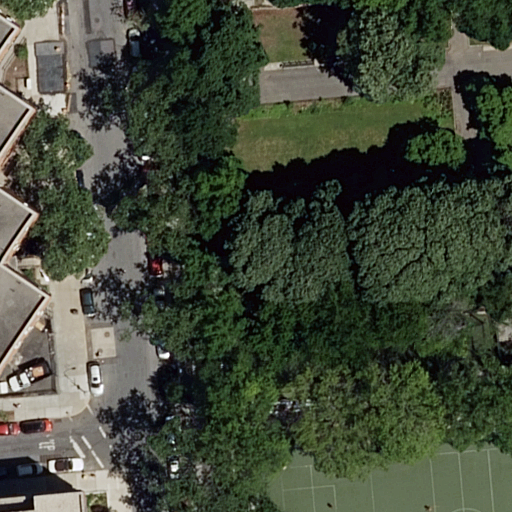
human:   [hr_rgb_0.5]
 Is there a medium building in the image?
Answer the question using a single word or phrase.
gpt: yes

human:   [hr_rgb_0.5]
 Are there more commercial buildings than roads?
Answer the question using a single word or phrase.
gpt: no

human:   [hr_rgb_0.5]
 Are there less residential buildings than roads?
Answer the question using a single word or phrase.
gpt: yes

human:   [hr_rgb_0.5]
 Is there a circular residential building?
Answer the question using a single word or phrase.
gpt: no

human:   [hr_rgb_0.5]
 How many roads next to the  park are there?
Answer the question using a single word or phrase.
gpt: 3

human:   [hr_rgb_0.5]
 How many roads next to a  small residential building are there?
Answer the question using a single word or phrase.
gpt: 0

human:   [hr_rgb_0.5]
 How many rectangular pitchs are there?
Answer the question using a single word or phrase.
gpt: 1

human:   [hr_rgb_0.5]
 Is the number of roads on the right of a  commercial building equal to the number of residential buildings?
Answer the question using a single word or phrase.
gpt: no

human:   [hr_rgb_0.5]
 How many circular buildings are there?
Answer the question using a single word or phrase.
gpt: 0

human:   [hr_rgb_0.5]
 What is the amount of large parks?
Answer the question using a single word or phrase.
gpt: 1

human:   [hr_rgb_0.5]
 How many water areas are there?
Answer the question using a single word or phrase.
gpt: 0

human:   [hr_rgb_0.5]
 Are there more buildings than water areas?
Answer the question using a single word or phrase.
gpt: yes

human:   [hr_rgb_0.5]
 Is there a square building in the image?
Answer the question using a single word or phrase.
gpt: no

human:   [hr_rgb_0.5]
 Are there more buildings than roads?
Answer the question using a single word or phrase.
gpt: no

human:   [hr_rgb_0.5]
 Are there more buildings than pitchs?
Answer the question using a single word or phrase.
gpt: yes

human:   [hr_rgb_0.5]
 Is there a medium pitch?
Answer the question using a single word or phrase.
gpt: no

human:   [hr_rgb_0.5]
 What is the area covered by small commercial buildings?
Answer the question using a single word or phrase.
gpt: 0m2

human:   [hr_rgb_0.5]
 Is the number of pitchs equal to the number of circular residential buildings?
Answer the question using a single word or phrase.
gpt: no

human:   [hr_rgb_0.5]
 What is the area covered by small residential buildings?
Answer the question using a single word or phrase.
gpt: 0m2

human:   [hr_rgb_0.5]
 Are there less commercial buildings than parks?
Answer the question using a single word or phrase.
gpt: yes

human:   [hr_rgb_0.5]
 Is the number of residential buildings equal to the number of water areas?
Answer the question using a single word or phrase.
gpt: no

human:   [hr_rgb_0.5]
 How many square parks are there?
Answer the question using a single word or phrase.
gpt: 0

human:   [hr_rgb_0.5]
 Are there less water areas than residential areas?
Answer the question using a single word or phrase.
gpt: yes

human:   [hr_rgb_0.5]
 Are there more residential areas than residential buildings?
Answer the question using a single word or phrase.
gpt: no

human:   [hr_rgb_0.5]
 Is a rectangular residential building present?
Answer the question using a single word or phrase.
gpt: yes

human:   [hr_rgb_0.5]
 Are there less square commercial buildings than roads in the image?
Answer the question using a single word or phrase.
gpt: yes

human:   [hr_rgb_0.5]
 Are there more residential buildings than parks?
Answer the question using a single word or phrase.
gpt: yes

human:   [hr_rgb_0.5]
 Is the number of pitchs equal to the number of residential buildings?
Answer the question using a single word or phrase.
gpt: no

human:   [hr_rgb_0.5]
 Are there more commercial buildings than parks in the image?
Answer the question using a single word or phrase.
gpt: no

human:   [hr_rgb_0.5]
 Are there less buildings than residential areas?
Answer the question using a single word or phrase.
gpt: no

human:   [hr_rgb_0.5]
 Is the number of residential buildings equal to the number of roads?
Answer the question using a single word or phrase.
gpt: no

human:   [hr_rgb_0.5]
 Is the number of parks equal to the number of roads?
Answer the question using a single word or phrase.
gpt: no

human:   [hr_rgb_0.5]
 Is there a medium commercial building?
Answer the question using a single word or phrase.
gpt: no

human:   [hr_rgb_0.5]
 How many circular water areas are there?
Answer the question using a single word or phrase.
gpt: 0

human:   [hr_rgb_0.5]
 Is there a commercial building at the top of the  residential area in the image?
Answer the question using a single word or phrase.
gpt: no

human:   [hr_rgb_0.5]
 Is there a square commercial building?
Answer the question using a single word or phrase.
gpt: no